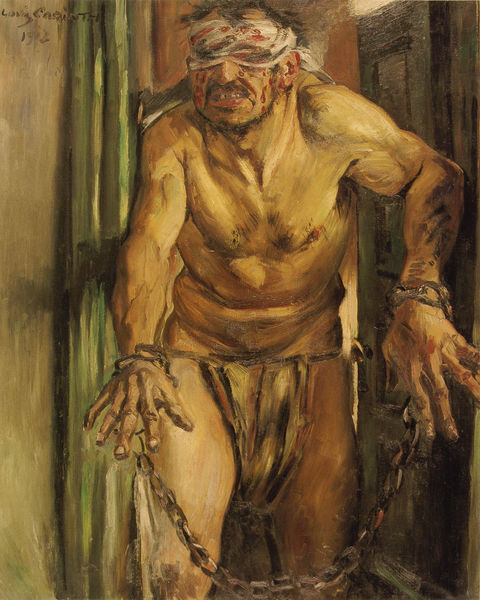
Titel: Der geblendete Simson
Künstler: Lovis Corinth
Standort: Berlin
Institution: Neue Nationalgalerie
Schlagwörter: akt, gemälde, kopf, körper, lendenschurz, mann, nackt, schatten, schurz, gelb, grün, impressionismus, ocker, bewegung, braun, brust, finger, licht, mund, ohr, raum, tür, zimmer, rot, tuch, beige, alt, bart, hose, arme, augen, bibel, holofernes, inkarnat, rahmen, tod, hände, innenraum, signatur, vorhang, öl, realismus, schnur, innen, gebeugt, schulter, beine, fesseln, laufen, kette, türe, ölgemälde, muskeln, grimmig, türrahmen, durchgang, bauch, fleisch, nacktheit, eisen, eng, blut, corinth, lovis, lovis corinth, blind, lendentuch, gefangen, verbrecher, ketten, verletzt, tasten, zähne, geblendet, grimasse, christus, jesus, wunden, leid, leiden, qual, schmerz, binde, slevogt, opfer, gefangener, schmerzen, verband, verbunden, verwundet, augenbinde, fessel, tanga, folter, gefesselt, deutscher impressionismus, simeon, simon, handschelle, string, nackte haut, gequält, gefoltert, handschellen, türblatt, schrammen, bind, verbundene augen, vortasten, corith, 1912, slevogtz, scmerz, schmerz leid